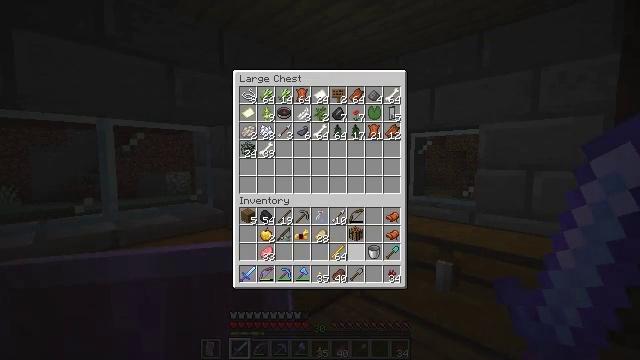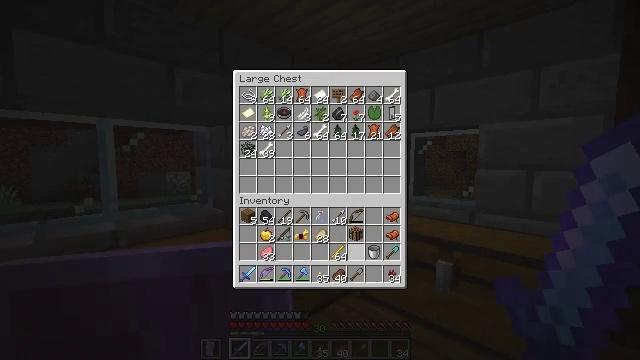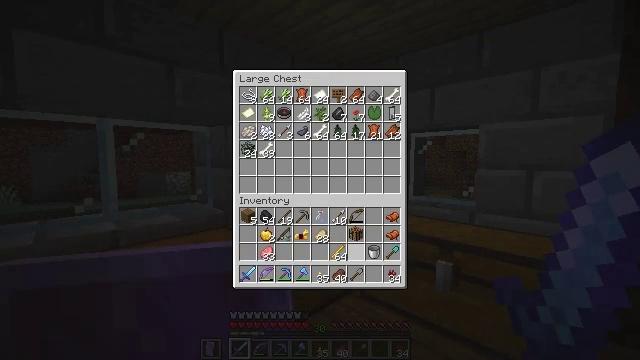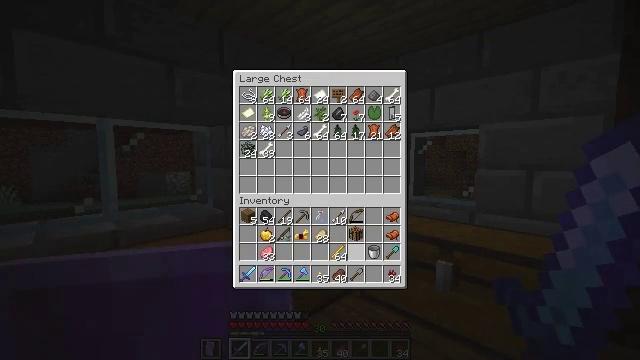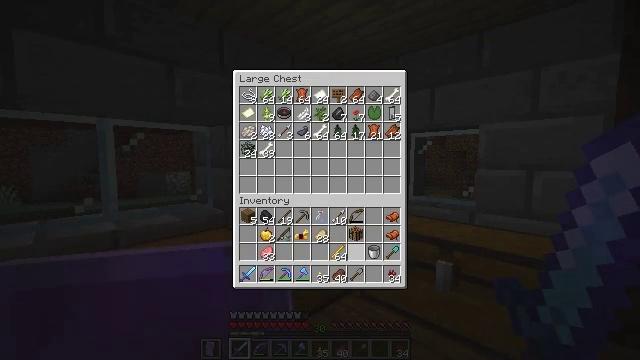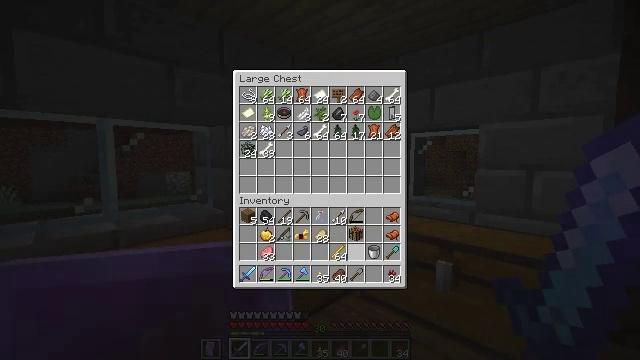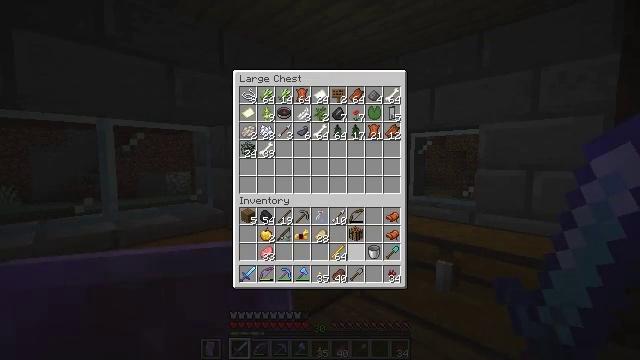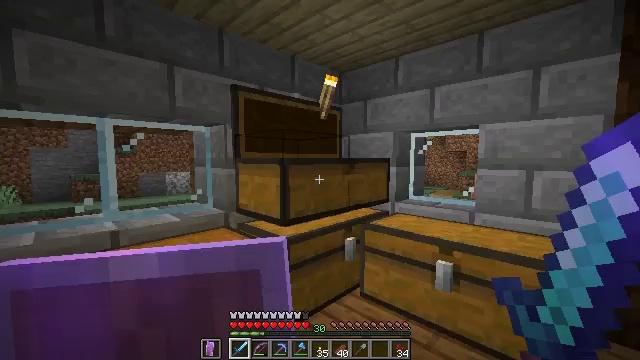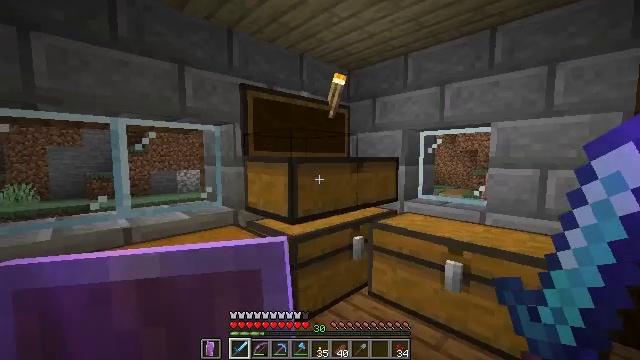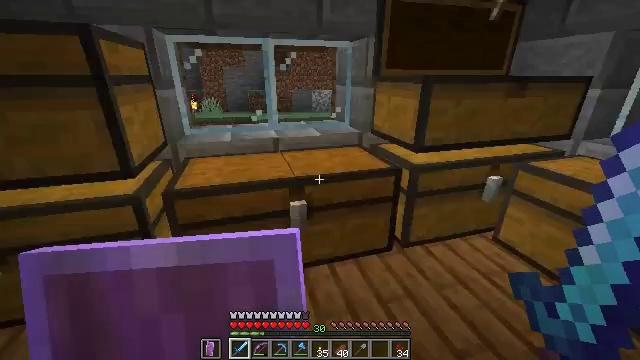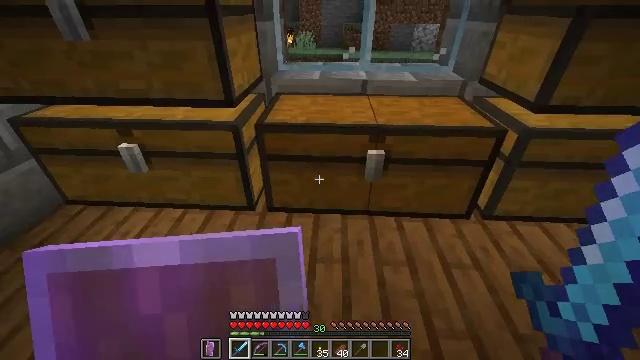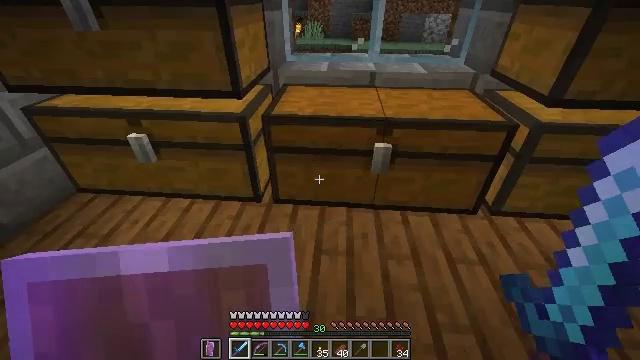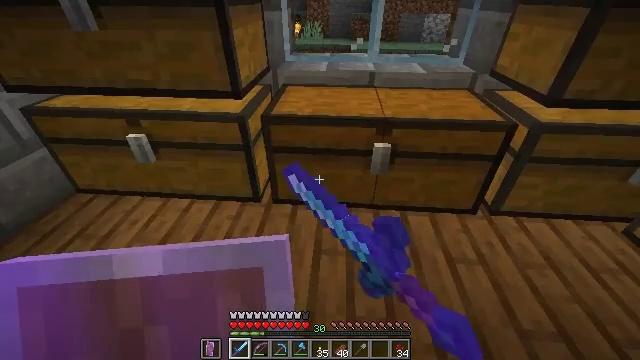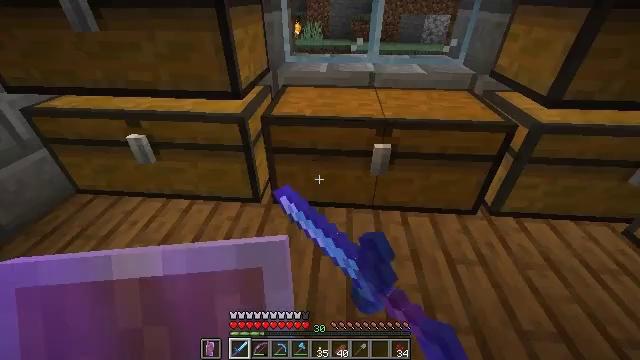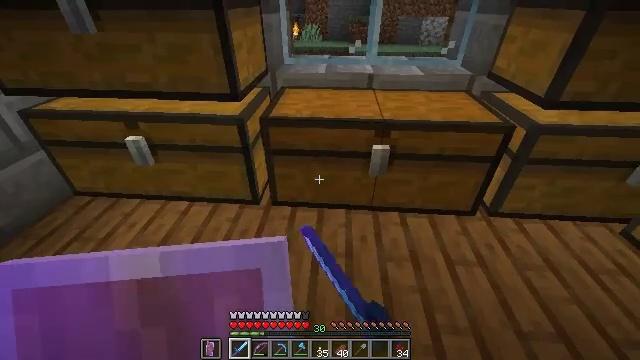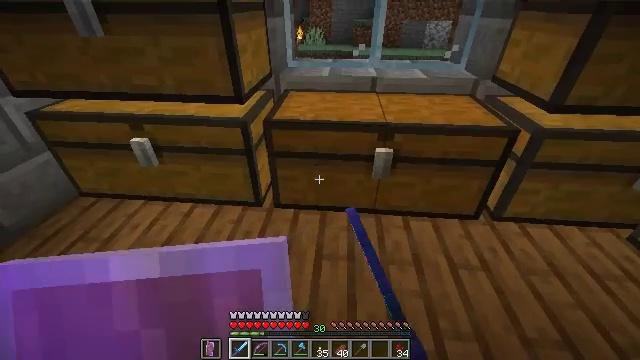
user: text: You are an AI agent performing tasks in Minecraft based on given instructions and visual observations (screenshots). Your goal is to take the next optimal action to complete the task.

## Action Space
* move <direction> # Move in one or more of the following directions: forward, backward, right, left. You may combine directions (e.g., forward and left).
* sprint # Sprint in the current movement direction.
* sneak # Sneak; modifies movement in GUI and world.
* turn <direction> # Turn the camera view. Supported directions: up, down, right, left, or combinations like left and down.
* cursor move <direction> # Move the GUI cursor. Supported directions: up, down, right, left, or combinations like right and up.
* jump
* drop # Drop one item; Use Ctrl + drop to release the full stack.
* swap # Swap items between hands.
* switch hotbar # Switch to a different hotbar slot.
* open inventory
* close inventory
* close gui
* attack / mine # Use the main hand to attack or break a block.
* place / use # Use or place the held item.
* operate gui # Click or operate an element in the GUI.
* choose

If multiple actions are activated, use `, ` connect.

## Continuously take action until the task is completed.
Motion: motion action
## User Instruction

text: Access the crafting table and make a brewing stand.
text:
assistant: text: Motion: no_op
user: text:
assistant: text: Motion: no_op
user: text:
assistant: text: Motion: no_op
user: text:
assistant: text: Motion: no_op
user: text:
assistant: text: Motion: no_op
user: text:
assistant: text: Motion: no_op
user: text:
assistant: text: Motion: no_op
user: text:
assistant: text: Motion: turn left, close gui
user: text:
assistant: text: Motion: turn left and down
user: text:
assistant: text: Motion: turn left and down
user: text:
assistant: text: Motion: turn left and down, use / place
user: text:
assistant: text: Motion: use / place
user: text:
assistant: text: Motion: no_op
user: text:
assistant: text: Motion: no_op
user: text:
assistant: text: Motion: no_op
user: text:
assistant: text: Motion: open gui
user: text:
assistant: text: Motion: no_op
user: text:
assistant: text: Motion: no_op
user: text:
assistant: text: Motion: sneak
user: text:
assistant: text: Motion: sneak, cursor move left and down
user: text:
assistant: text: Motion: sneak, cursor move left and down
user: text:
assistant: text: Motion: sneak, cursor move down
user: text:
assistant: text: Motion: sneak
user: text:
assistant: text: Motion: sneak, cursor move right
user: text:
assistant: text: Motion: sneak
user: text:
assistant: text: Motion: sneak, operate gui
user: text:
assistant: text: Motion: sneak, operate gui
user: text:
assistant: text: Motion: sneak
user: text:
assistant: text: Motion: sneak, cursor move right
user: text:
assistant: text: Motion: sneak, cursor move right